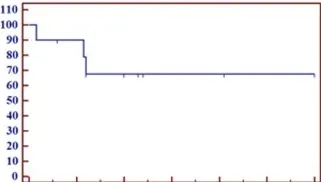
Survival outcomes at a median follow-up of 29 months for all patients and 37 months for surviving patients. (C) Progression-free survival.
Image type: chart (chart)